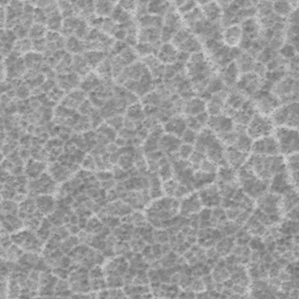
Label: frost